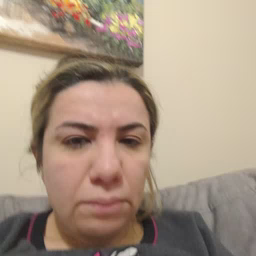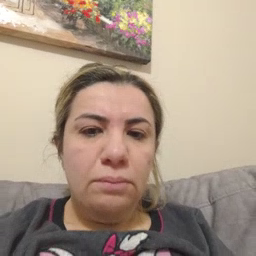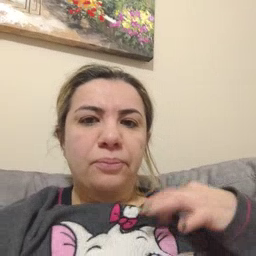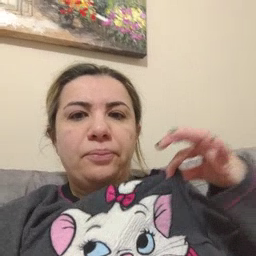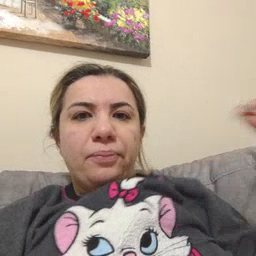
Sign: shirt